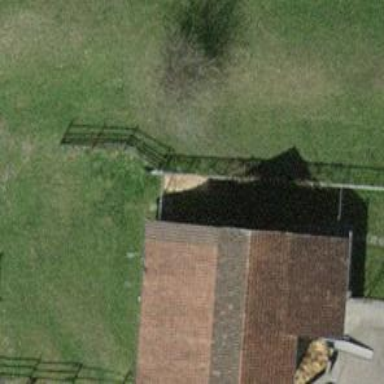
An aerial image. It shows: Gate.